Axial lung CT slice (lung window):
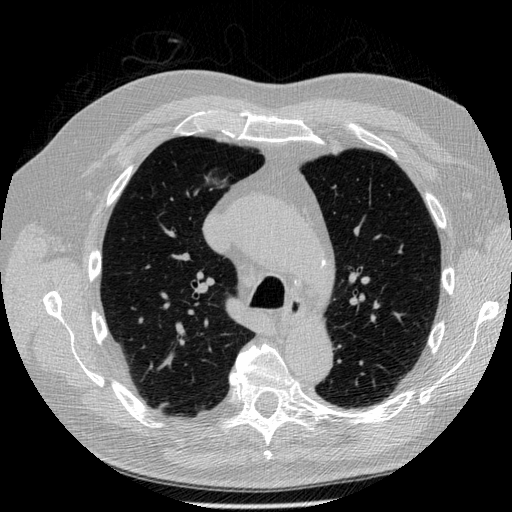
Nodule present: no